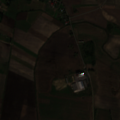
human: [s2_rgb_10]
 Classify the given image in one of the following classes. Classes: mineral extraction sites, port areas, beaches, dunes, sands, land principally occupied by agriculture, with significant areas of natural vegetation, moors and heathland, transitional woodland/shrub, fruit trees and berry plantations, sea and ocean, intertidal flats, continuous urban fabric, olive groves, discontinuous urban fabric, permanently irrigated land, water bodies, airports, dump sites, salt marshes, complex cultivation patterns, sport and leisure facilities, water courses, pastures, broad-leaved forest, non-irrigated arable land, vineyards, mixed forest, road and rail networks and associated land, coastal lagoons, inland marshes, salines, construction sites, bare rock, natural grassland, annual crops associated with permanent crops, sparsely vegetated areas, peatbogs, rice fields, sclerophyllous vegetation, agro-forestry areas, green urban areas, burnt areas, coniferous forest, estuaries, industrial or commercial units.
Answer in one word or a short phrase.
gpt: discontinuous urban fabric, non-irrigated arable land